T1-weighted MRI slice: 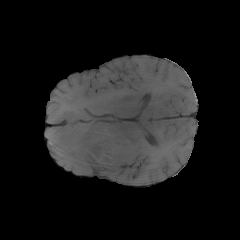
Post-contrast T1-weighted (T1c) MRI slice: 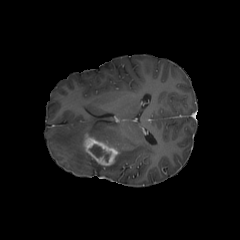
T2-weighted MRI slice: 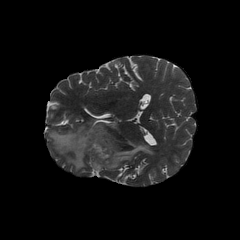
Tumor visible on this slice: yes